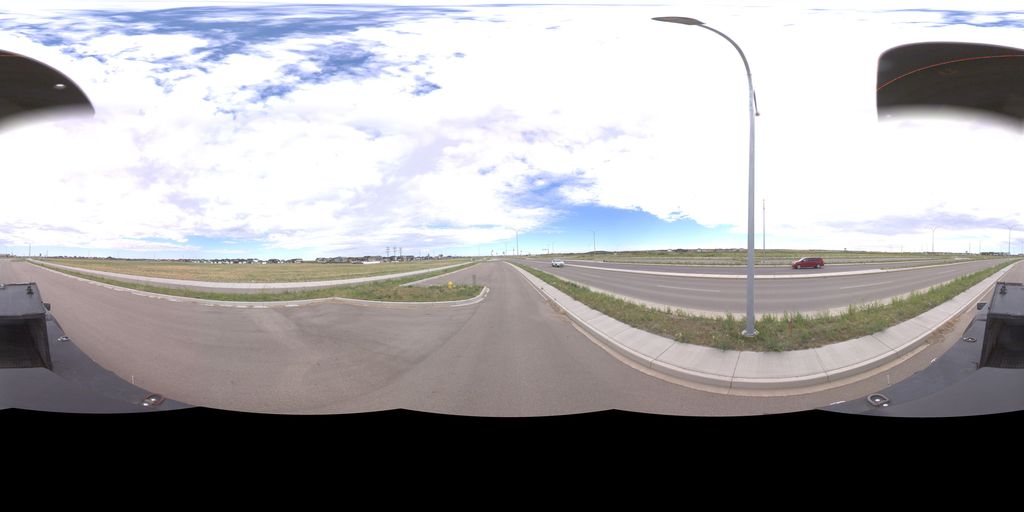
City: saskatoon